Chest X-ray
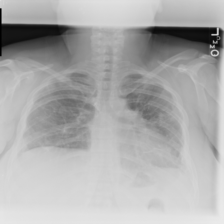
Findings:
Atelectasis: negative
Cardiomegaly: negative
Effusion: negative
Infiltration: negative
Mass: negative
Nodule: negative
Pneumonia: negative
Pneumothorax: negative
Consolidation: negative
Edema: negative
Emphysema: negative
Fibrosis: negative
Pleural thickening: negative
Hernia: negative